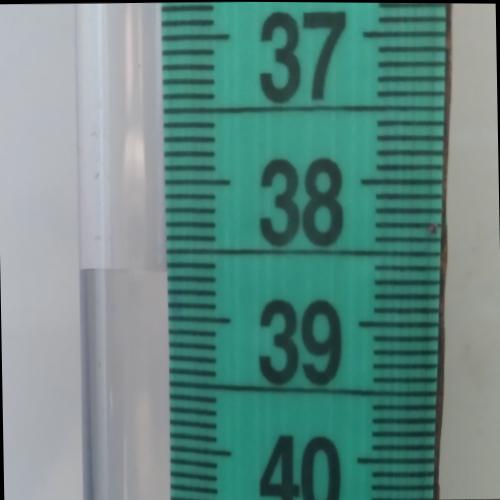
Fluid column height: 38.7 cm